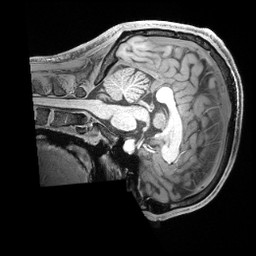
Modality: T1w
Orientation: sagittal
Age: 28
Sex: male
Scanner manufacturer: siemens
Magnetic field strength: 3 T
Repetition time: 2.4 s
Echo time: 0.00222 s